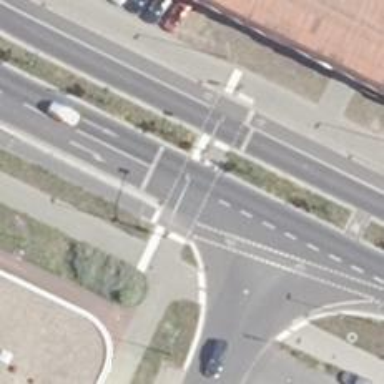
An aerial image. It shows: Crossing with traffic signals.